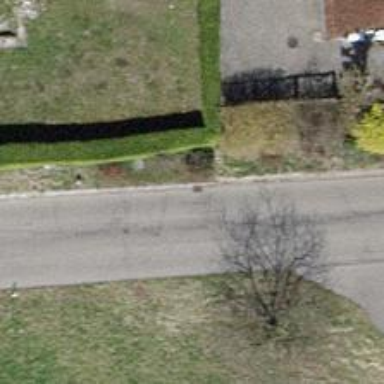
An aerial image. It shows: Hedge acting as barrier.